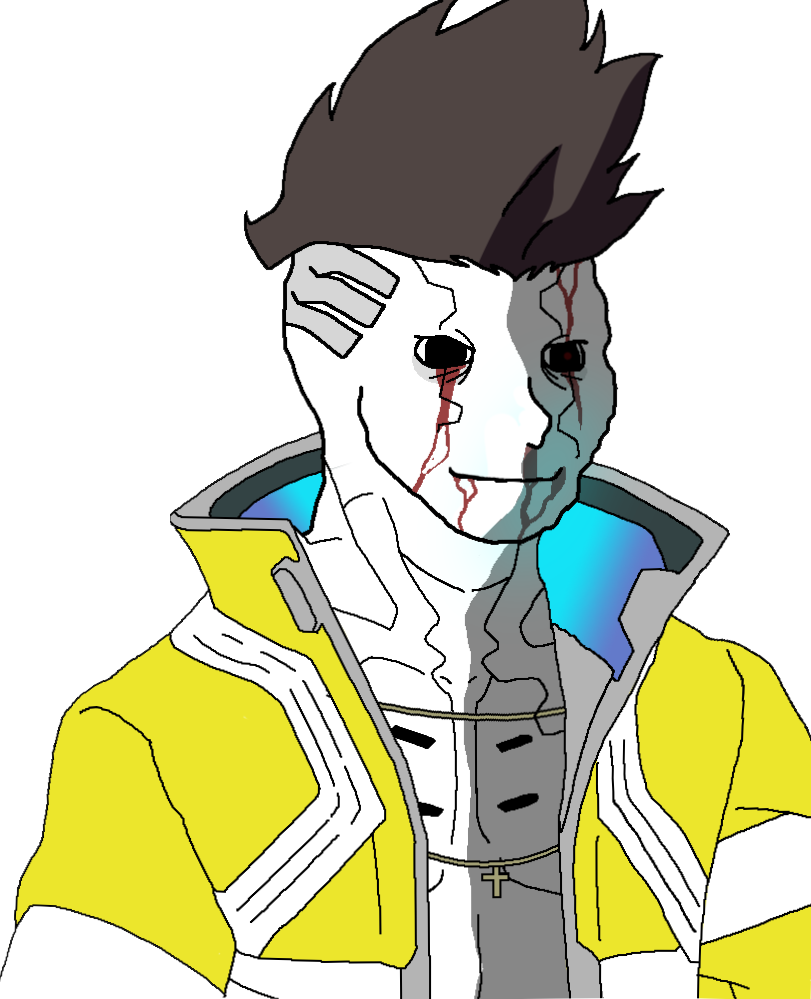
Label: 5_Oomer